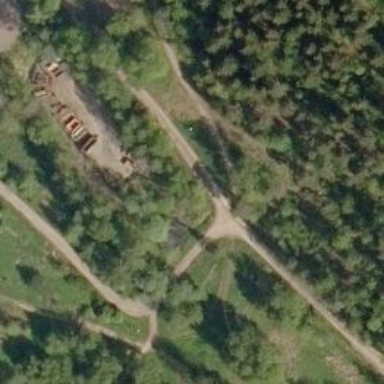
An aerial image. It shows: Path.